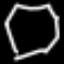
Label: octagon